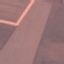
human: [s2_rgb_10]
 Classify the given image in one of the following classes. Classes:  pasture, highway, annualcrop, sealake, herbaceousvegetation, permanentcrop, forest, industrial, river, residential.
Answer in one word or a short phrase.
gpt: AnnualCrop